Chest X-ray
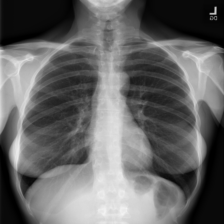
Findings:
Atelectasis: negative
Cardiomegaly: negative
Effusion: negative
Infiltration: negative
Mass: negative
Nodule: negative
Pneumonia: negative
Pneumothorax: negative
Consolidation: negative
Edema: negative
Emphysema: negative
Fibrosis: negative
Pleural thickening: negative
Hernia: negative